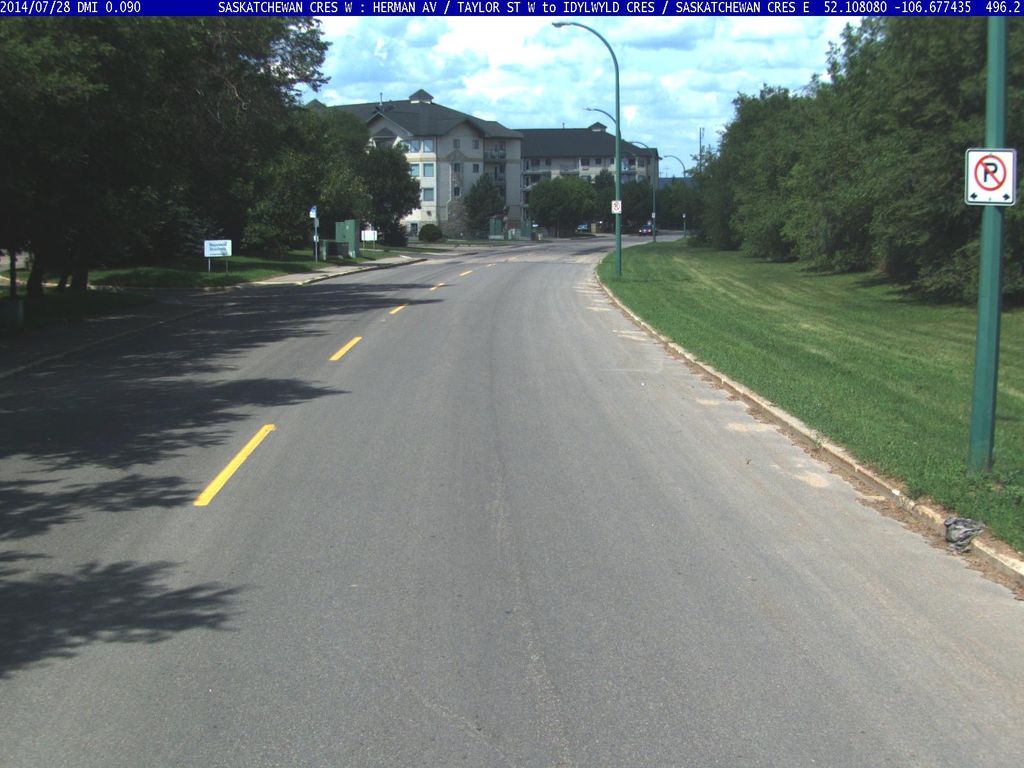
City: saskatoon